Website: macys
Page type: billing-address
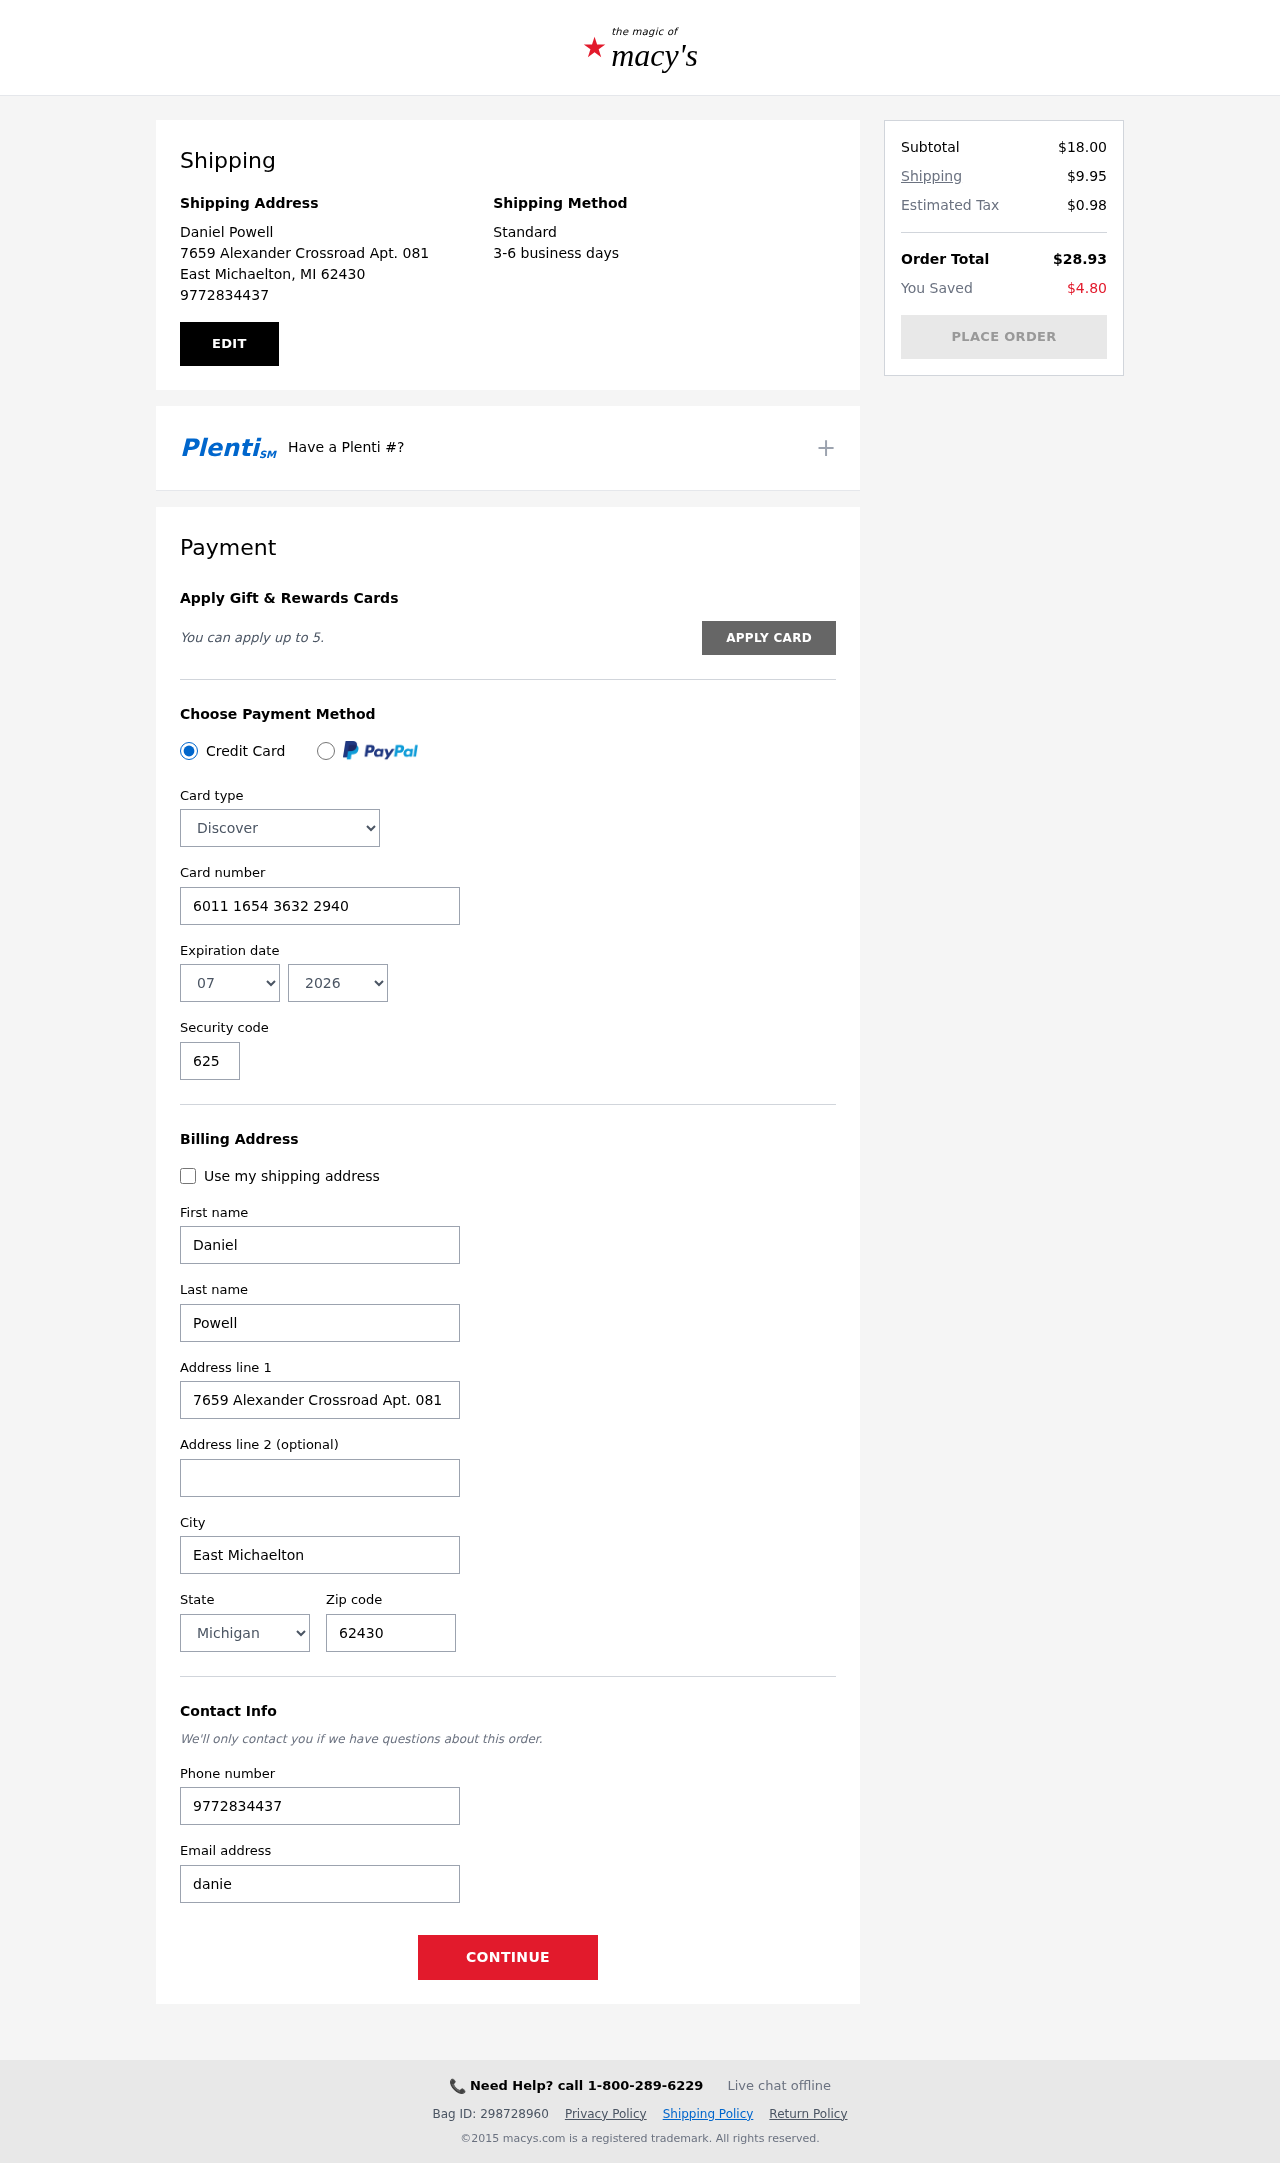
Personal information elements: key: PII_CARD_CVV
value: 625
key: PII_CARD_EXPIRY_MONTH
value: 07
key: PII_CARD_EXPIRY_YEAR
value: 26
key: PII_CARD_NUMBER
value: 6011 1654 3632 2940
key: PII_CARD_TYPE
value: Discover
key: PII_CITY
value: East Michaelton
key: PII_CITY_STATE_ZIP
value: East Michaelton, MI 62430
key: PII_EMAIL
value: danielpowell@gmail.com
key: PII_FIRSTNAME
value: Daniel
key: PII_FULLNAME
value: Daniel Powell
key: PII_LASTNAME
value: Powell
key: PII_PHONE
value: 9772834437
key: PII_POSTCODE
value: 62430
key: PII_STATE
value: Michigan
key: PII_STREET
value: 7659 Alexander Crossroad Apt. 081
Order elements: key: ORDER_SUBTOTAL
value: $18.00
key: ORDER_SHIPPING_COST
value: $9.95
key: ORDER_TAX
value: $0.98
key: ORDER_TOTAL
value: $28.93
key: ORDER_SAVINGS
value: $4.80